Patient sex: F
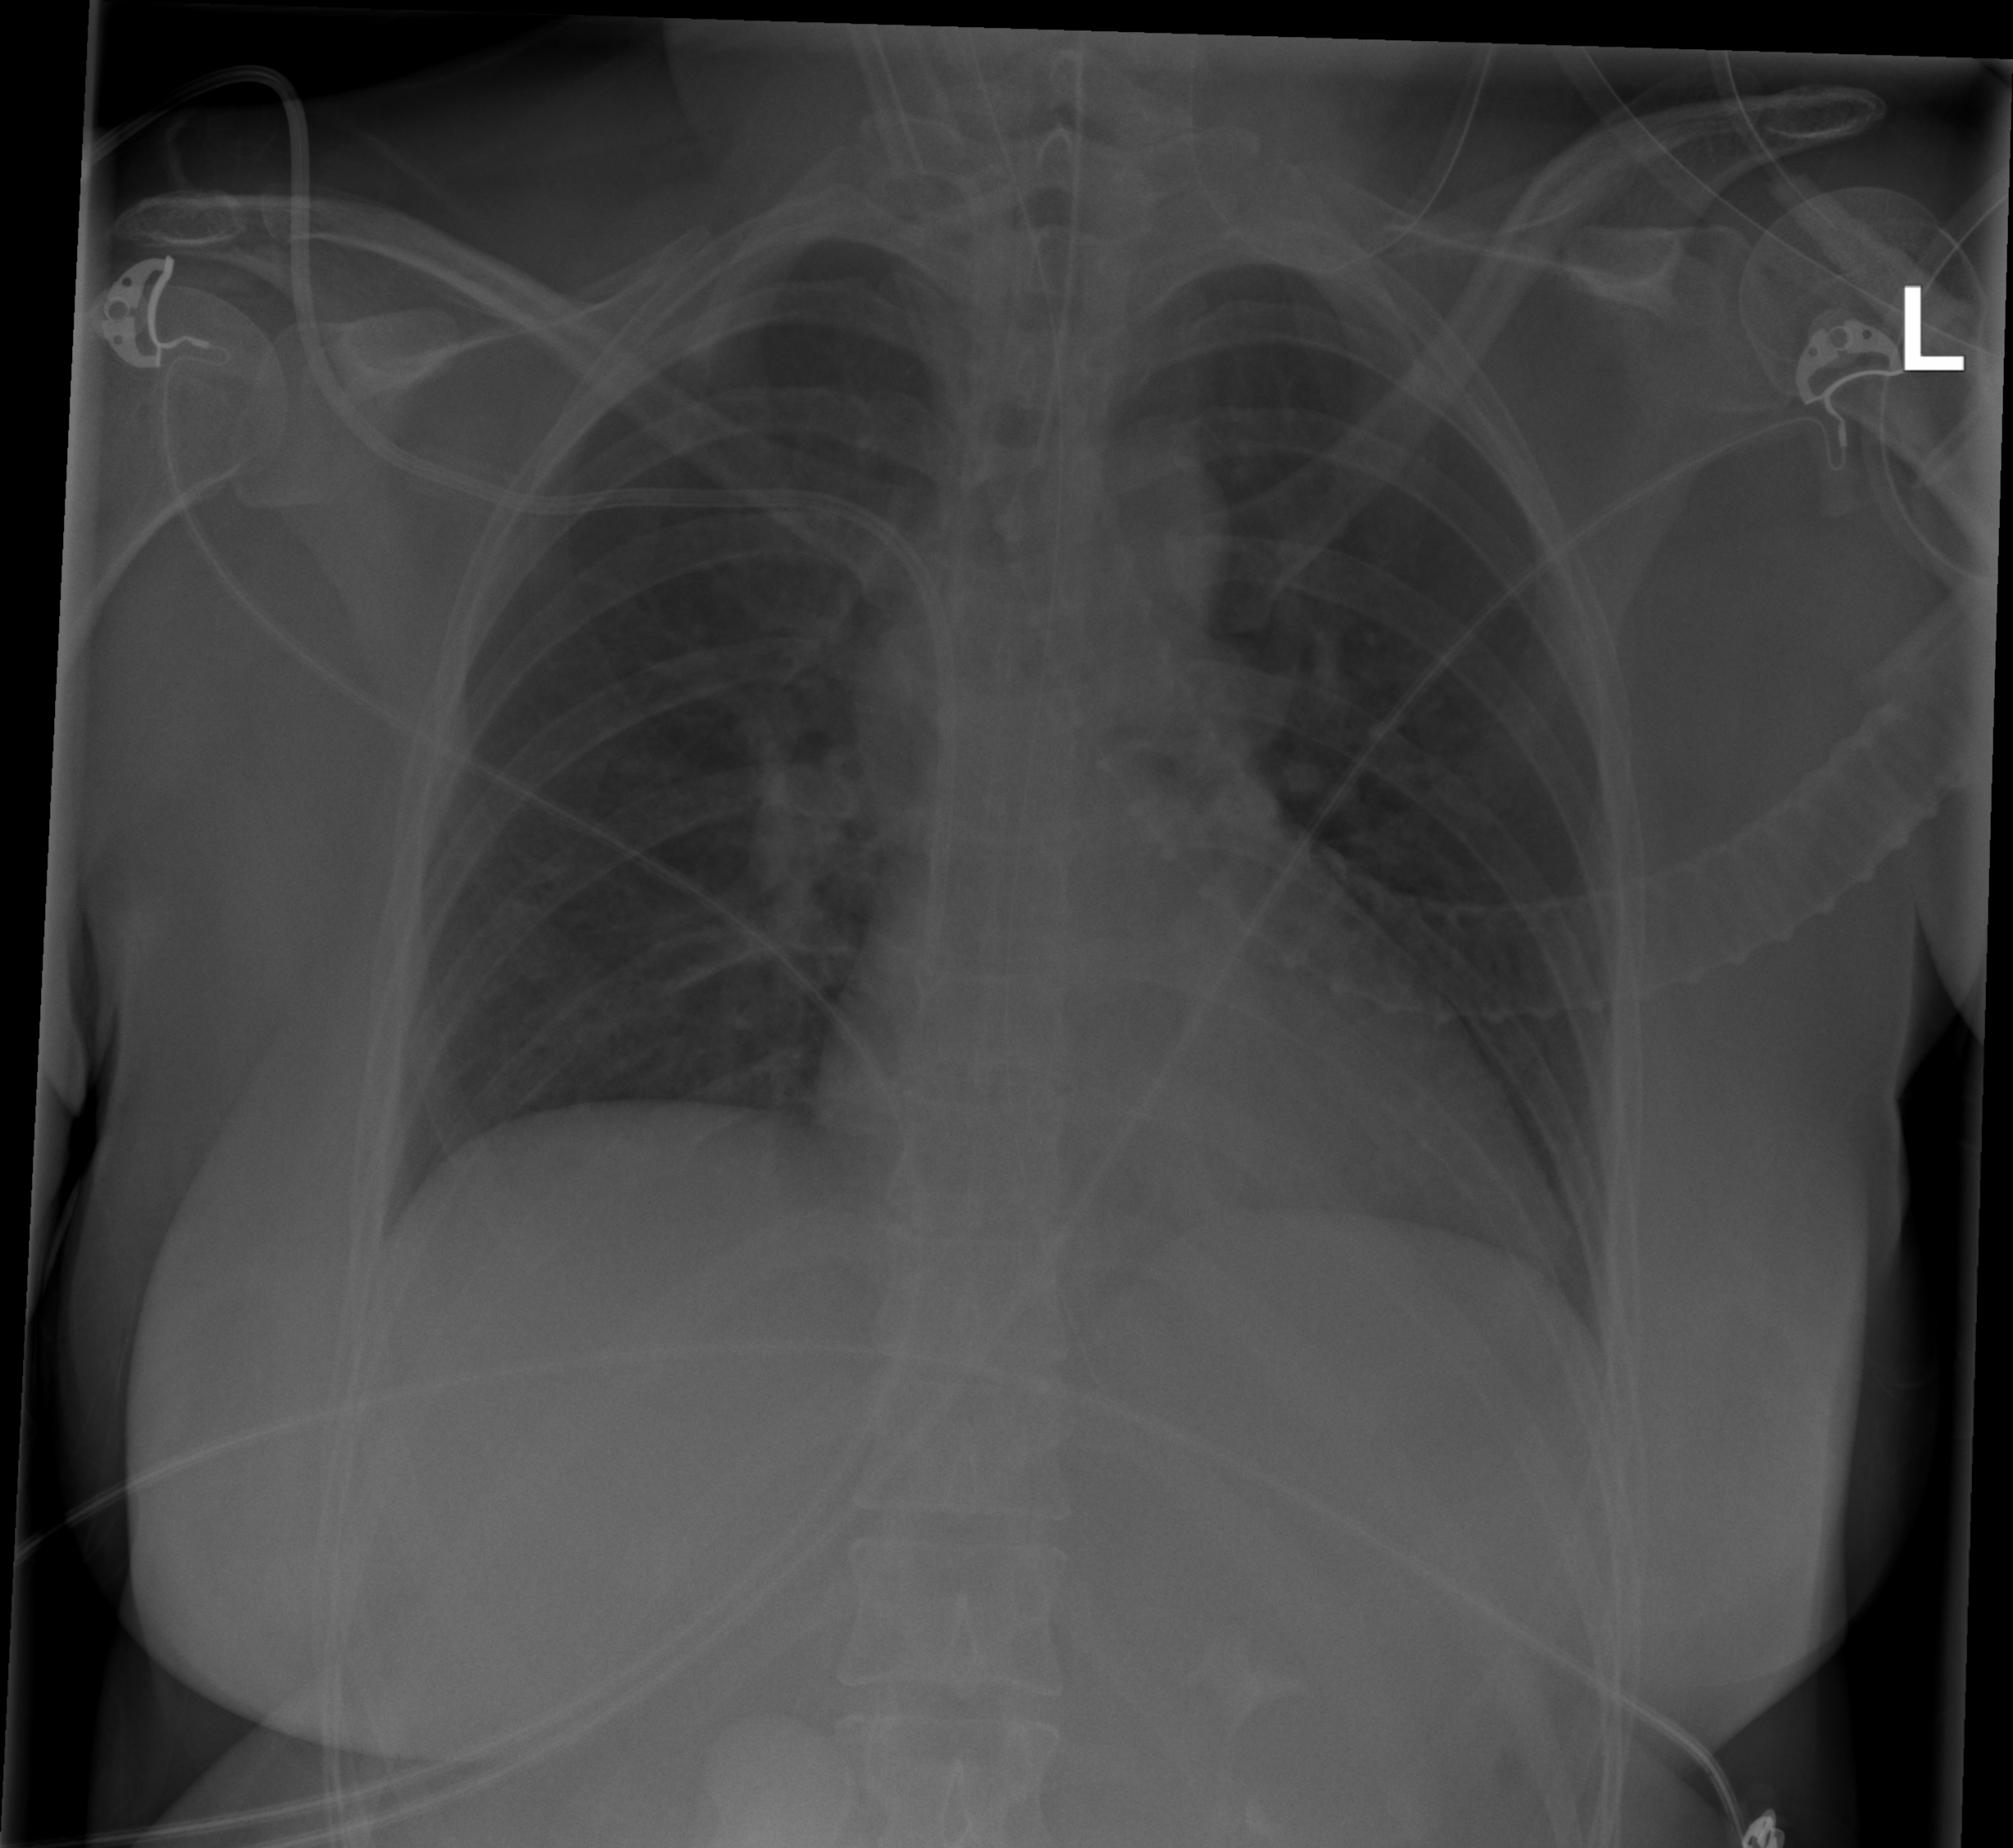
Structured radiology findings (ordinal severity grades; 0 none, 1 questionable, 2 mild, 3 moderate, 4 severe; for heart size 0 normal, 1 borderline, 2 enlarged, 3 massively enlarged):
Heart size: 2
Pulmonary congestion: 2
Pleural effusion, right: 0
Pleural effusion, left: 0
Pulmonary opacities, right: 0
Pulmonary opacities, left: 0
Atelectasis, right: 0
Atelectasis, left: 0